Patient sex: F
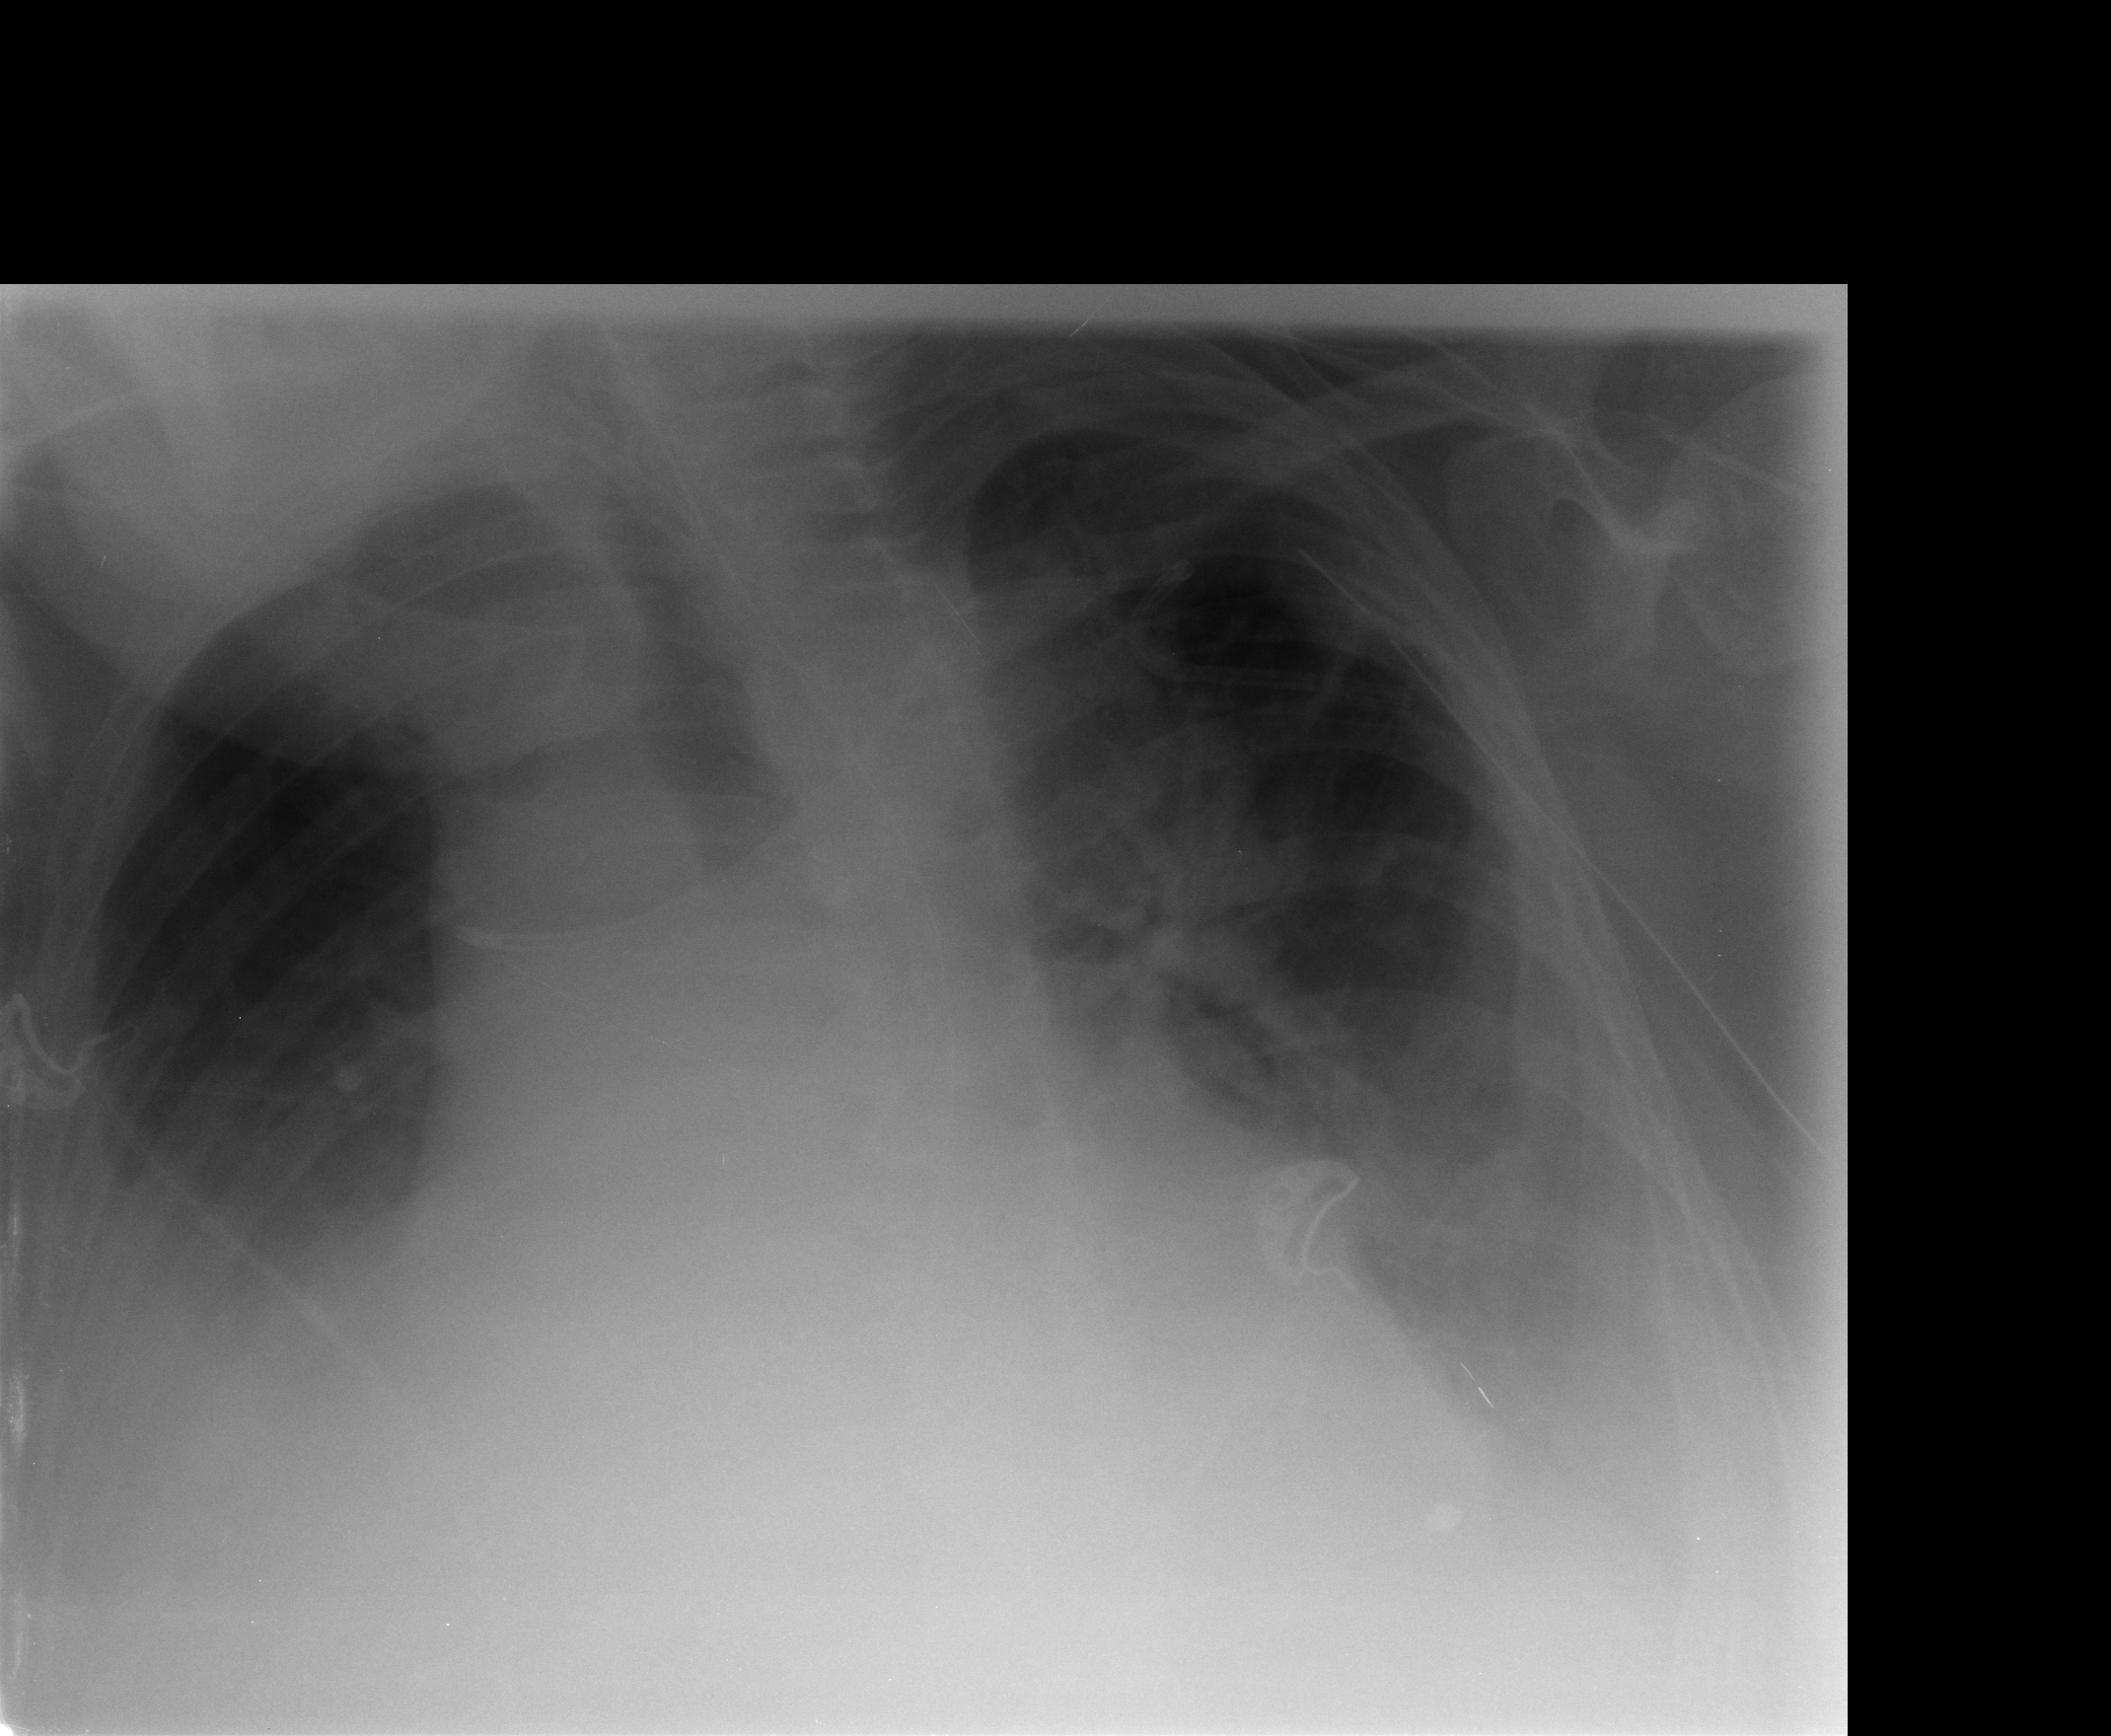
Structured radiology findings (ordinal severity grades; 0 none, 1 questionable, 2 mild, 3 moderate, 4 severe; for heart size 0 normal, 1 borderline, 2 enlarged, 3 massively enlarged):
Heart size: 2
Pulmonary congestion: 2
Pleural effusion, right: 3
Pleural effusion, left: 2
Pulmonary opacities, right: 1
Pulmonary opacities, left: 2
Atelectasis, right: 2
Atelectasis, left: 2